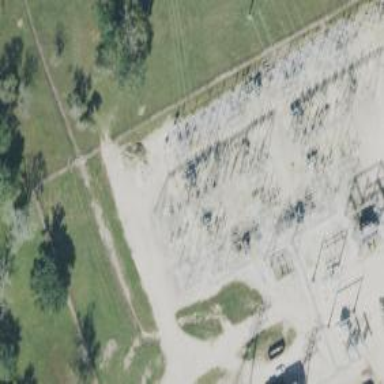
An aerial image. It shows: Switch for power supply.